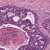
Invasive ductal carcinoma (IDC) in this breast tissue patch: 0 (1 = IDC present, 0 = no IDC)